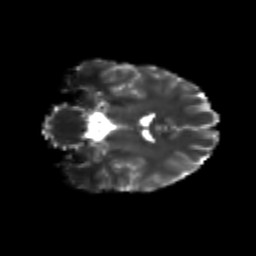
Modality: T2w
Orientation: coronal
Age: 24
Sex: male
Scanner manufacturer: siemens
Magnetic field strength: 3 T
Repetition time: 3.5 s
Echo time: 0.113 s